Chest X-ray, PA view. Patient: 44 years old, sex M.
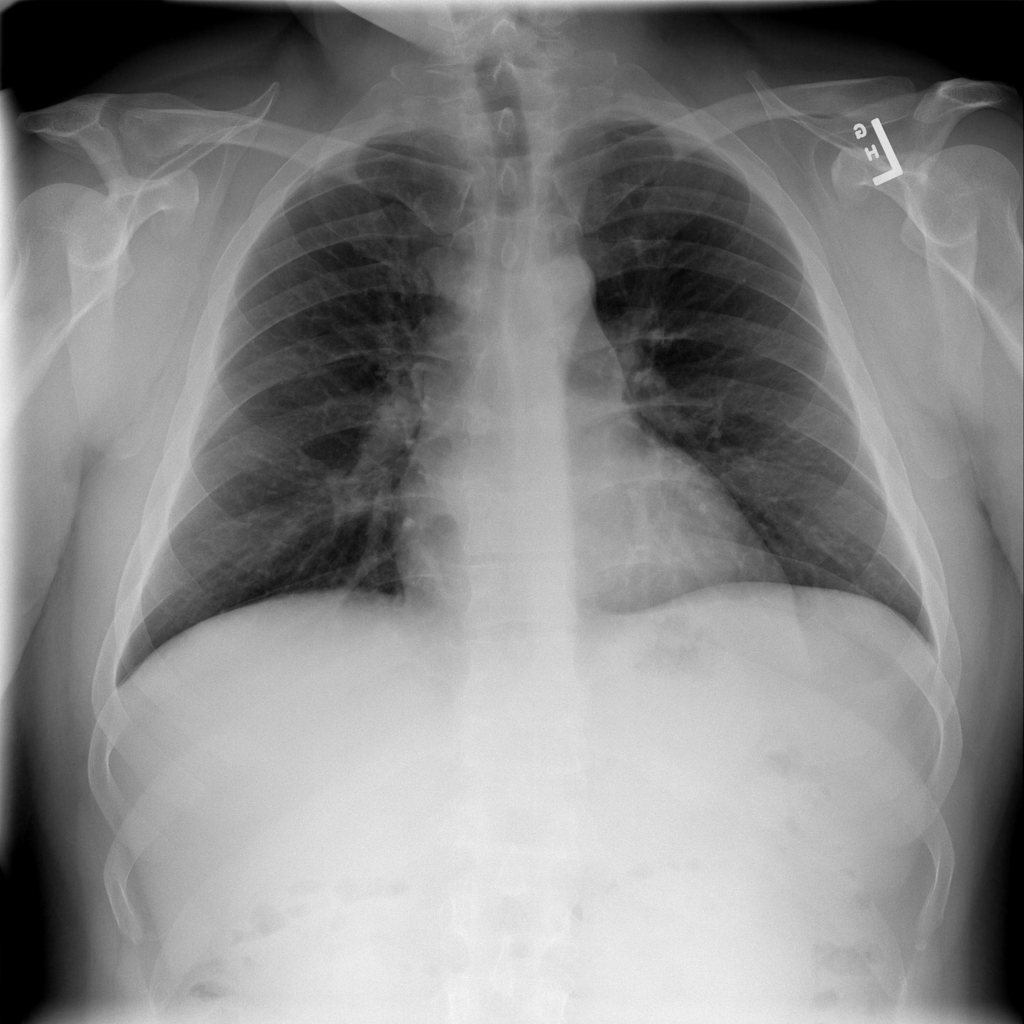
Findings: No Finding